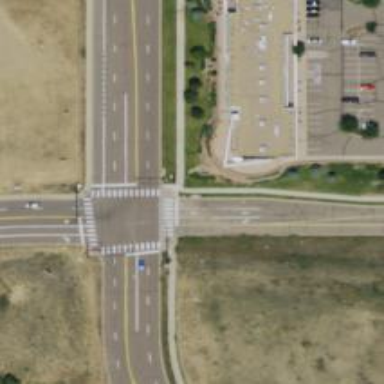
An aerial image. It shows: Marked crossing with pedestrian island.